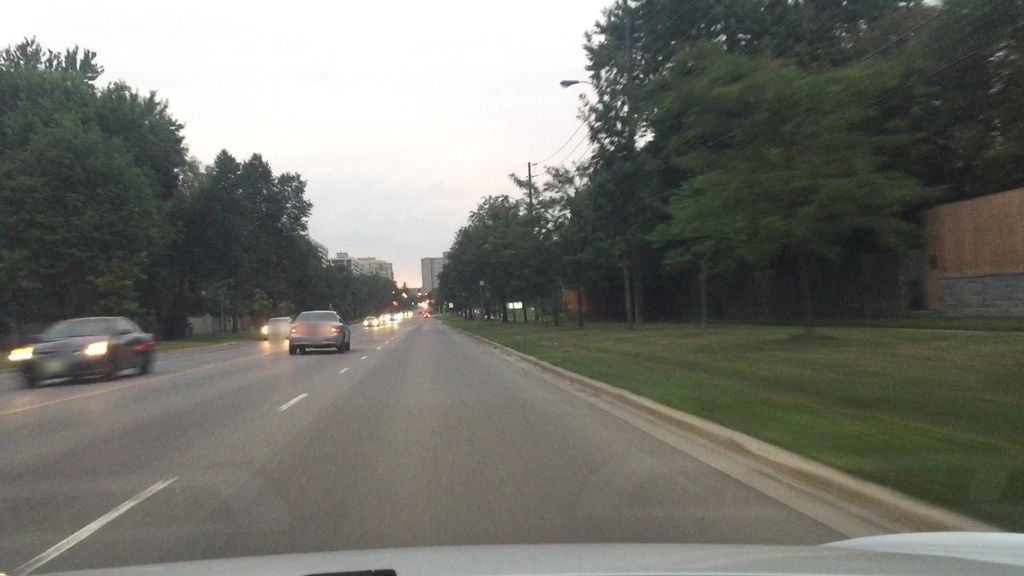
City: toronto